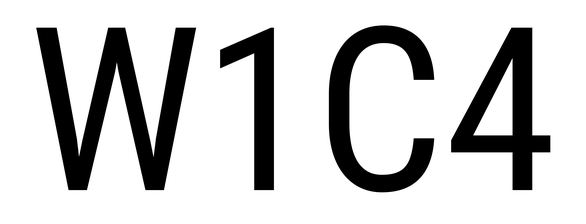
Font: Roboto_Condensed_Regular